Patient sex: F
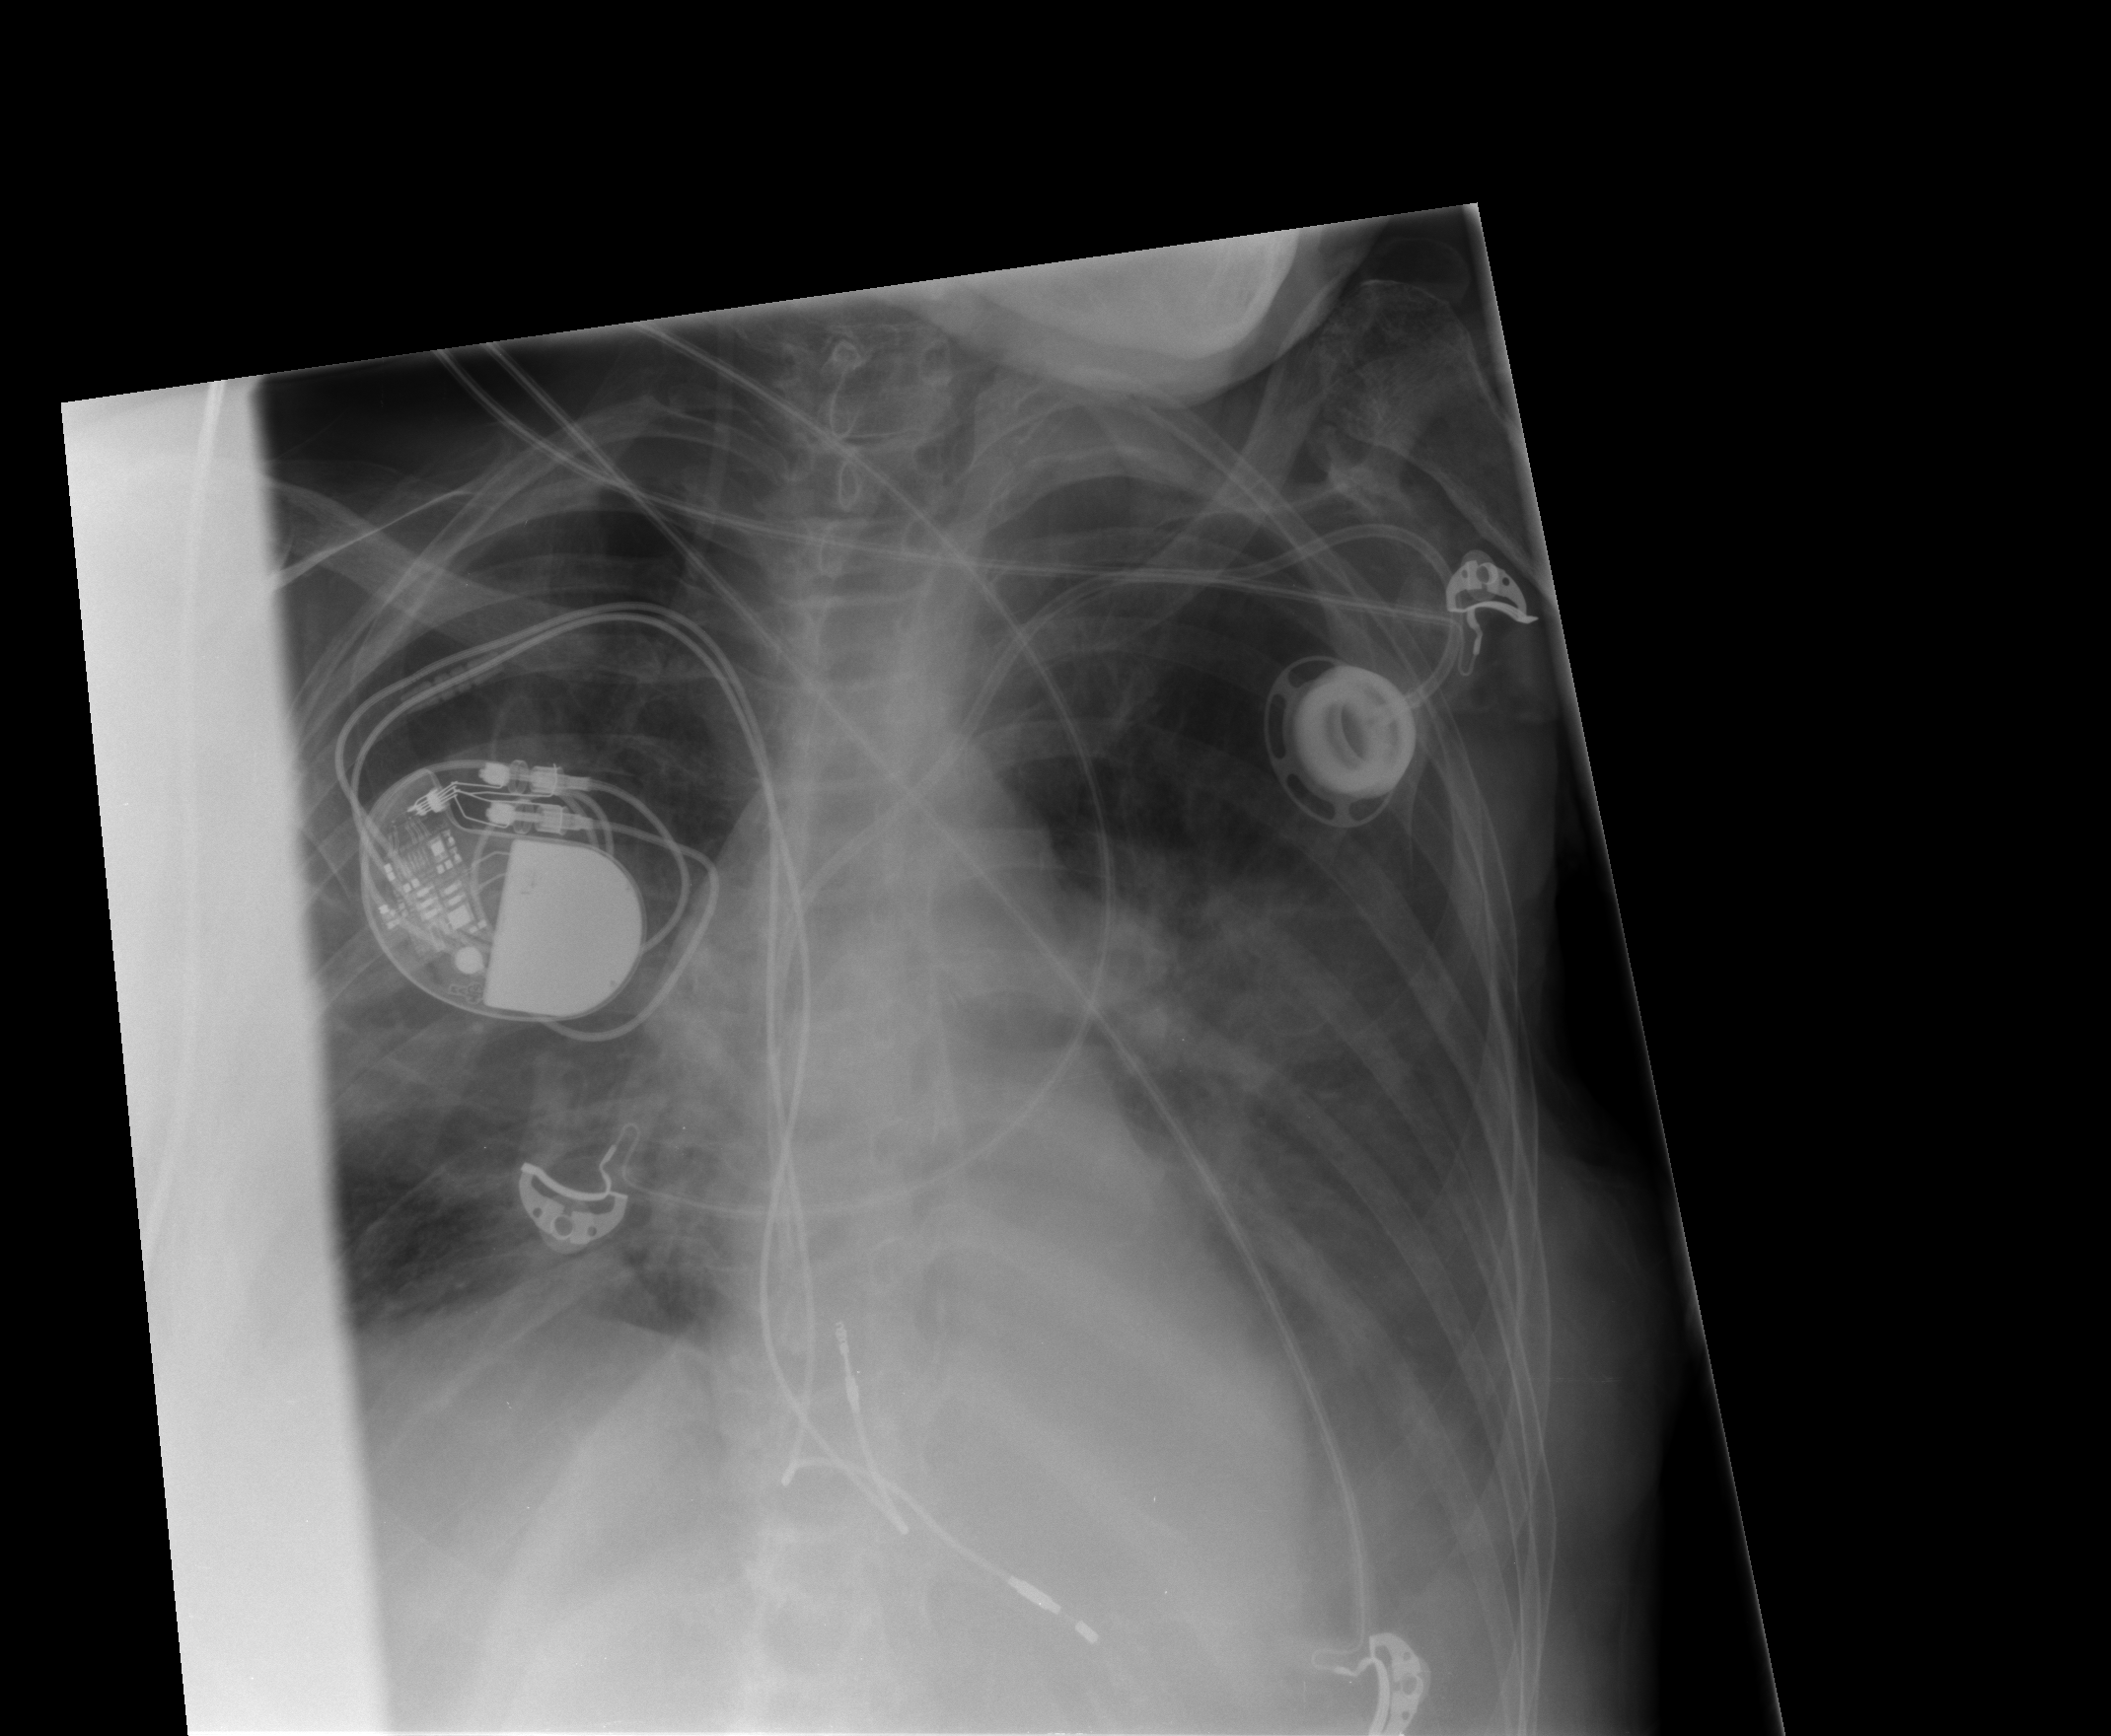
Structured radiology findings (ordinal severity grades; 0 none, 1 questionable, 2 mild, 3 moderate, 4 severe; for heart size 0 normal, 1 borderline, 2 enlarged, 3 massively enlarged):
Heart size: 0
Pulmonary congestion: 0
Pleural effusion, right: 2
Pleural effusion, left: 2
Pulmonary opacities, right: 2
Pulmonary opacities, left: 0
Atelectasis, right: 2
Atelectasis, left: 2